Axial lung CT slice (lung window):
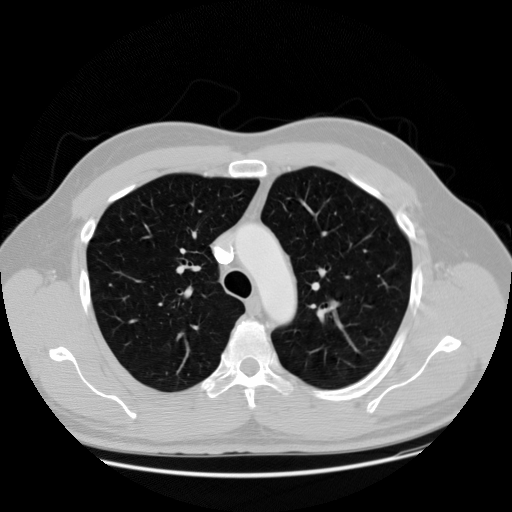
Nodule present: no